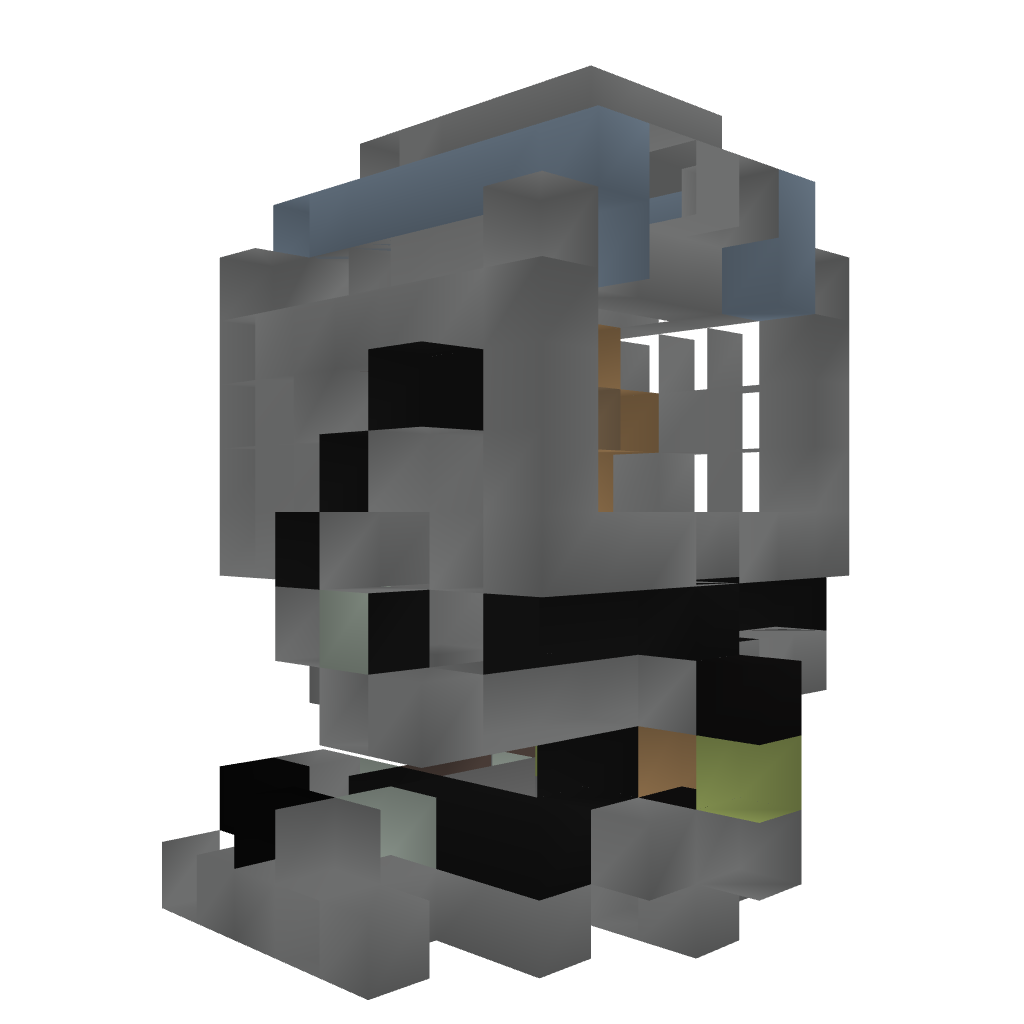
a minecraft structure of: commandblock based redstone door (5 by 3 pistons)